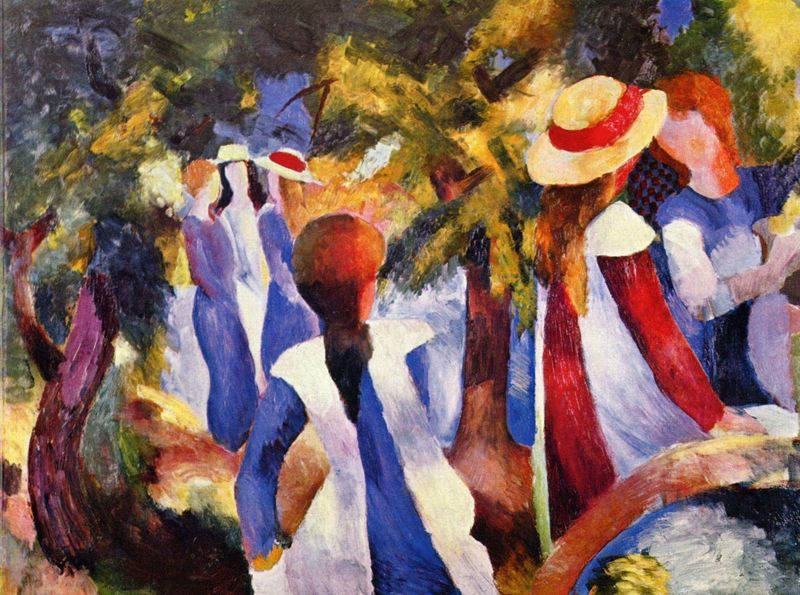
Titel: Mädchen im Grünen
Künstler: August Macke
Standort: München
Institution: Pinakothek der Moderne
Schlagwörter: baum, blau, blätter, gemälde, gruppe, himmel, laub, mann, schatten, vogel, wasser, weiß, wolken, bäume, frauen, gelb, grün, impressionismus, landschaft, menschen, mädchen, ocker, äste, braun, bunt, damen, frau, frisur, frisuren, grau, haar, hell, hut, hüte, kleid, kleider, köpfe, licht, orange, reden, renoir, rücken, schwarz, anlage, park, rot, beige, expressionismus, fest, flächig, gesellschaft, gespräch, mode, schleife, tanz, blond, gesichter, arme, band, geschichte, gesicht, ärmel, bild, hände, öl, baumstamm, natur, stamm, zweige, sonne, auge, haare, personen, locken, rosa, schulter, wald, brunnen, genre, kinder, frucht, garten, schürze, farbig, rückenansicht, sommer, bogen, zöpfe, schürzen, abstrakt, farben, farbe, lila, violett, ausflug, picknick, stämme, duktus, weiber, strohhut, zopf, hutband, monet, strohhüte, maler, manet, korb, krempe, baumkronen, frühling, gruppen, versteckt, waschen, münchen, spaziergang, munch, farbflächen, becken, uniform, kittel, macke, treffen, sonntag, impresionismus, claude, taschen, bänder, blauer reiter, gesichtslos, august, blauer, pinakothek, halbschatten, farbflecken, marc, august macke, äume, impresionist, hutschleife, nahsicht, sommerspaziergang, sonnenhüte, tratschen, degas?, semantik, pinakothek der moderne, kitteltaschen, sonntagh, untermalungen?, versteckte frauen, übermalungen?, 20. jahrhundert, 1900, ürzen, modistinnen, kittelschürze